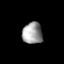
Tissue: prostate
Cell type: T cells
Senescence score: 0.6878
Nuclear area (px): 420
Mean DAPI intensity: 159.033